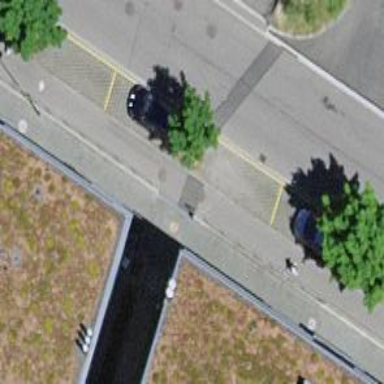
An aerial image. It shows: Set of steps on the road.